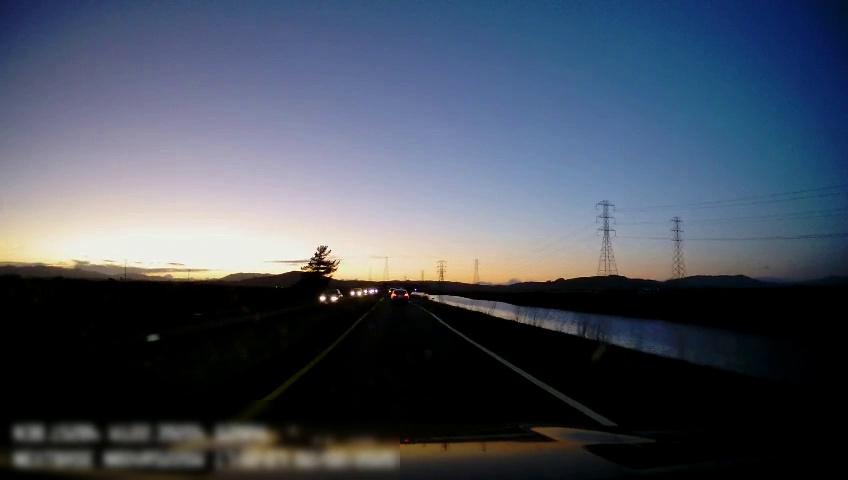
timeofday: Dusk/Dawn/Twilight
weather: Sunny
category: Drivable Space
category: Vehicles | Car
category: Vehicles | Car
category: Vehicles | SUV
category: Lanes | Current Lane
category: Lanes | Current Lane